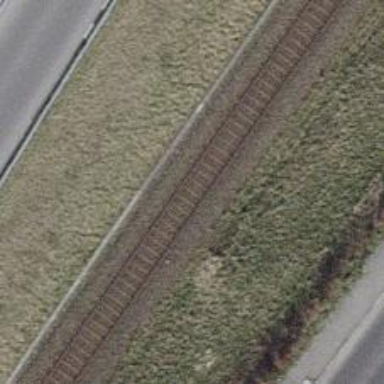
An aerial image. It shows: Single railway track with electrification through contact line.